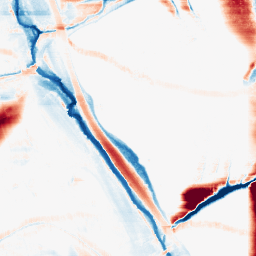
Category: morphological
Decomposition family: morphological_rect
Decomposition parameters: operation: average
width: 50
height: 10
Upsampling method: bicubic
Upsampling parameters: scale: 8
Upsampling scale: 8